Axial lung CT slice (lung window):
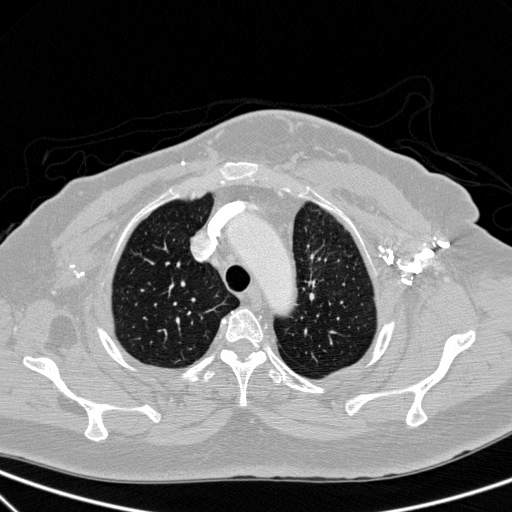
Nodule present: no